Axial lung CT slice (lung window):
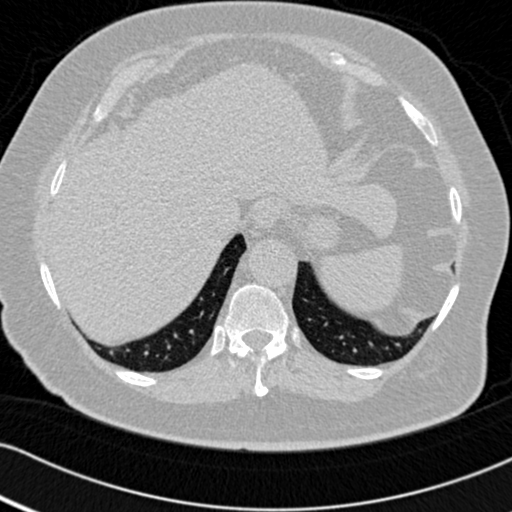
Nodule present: no